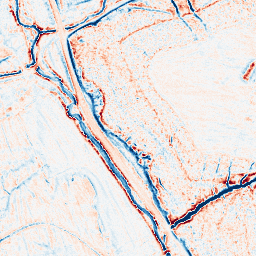
Category: edge_preserving
Decomposition family: anisotropic_diffusion
Decomposition parameters: iterations: 10
kappa: 30
gamma: 0.2
Upsampling method: bicubic
Upsampling parameters: scale: 4
Upsampling scale: 4